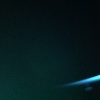
Label: space